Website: walmart
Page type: customer-info-address
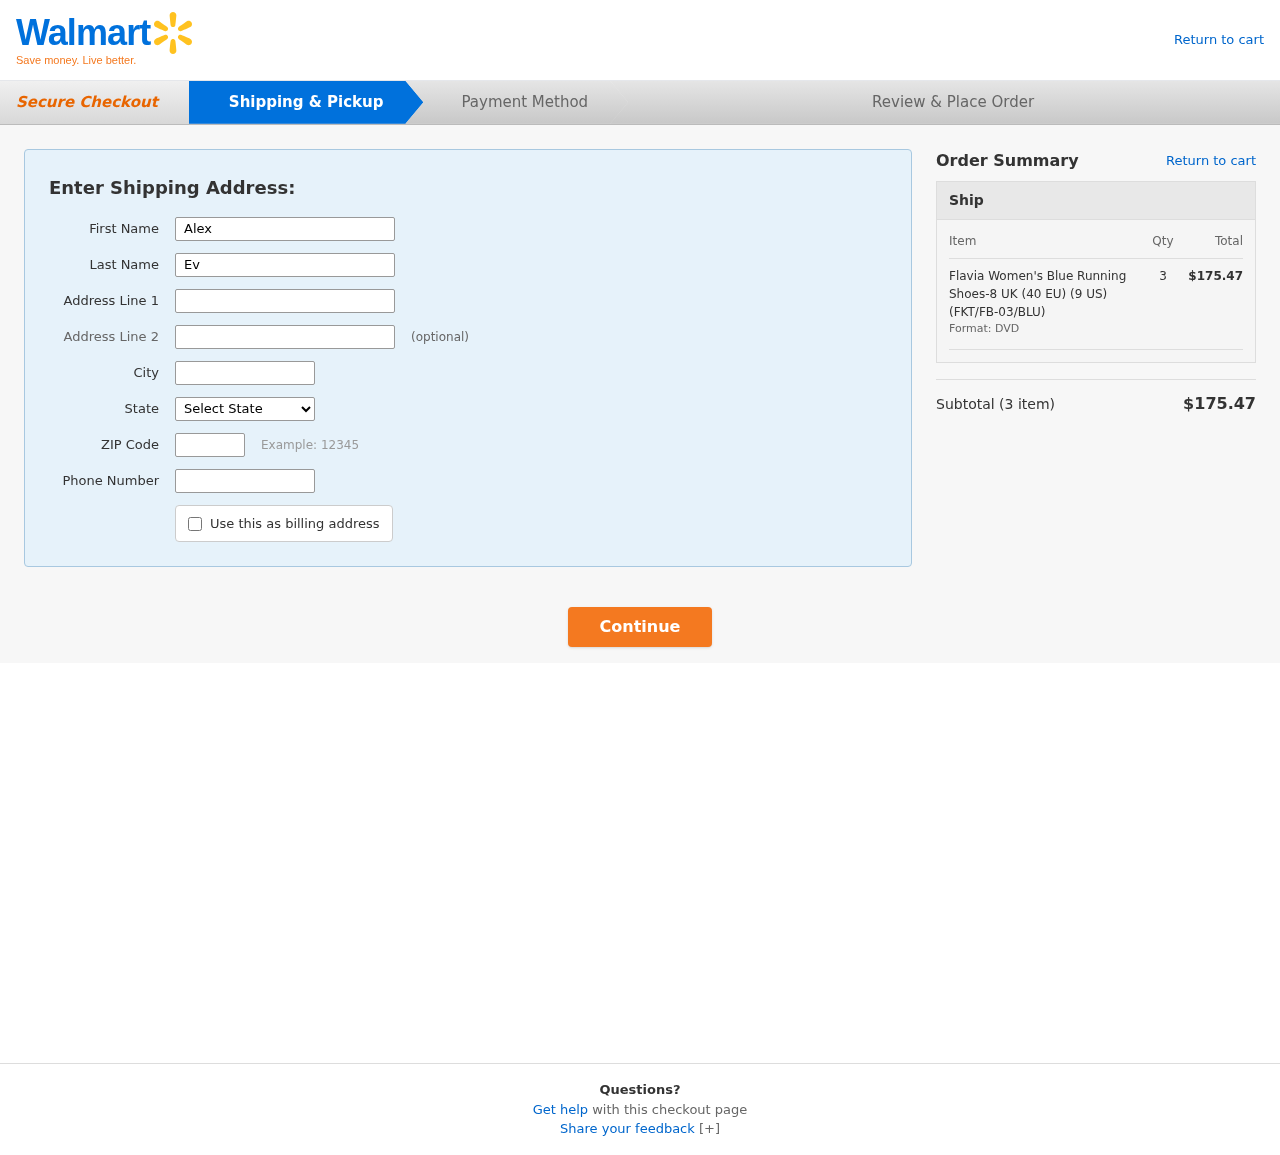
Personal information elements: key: PII_CITY
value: East Larry
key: PII_FIRSTNAME
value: Alex
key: PII_LASTNAME
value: Evans
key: PII_PHONE
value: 9772434021
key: PII_POSTCODE
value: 44915
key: PII_STATE
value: Missouri
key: PII_STREET
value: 100 Jessica Lakes
Product elements: key: PRODUCT1_NAME
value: Flavia Women's Blue Running Shoes-8 UK (40 EU) (9 US) (FKT/FB-03/BLU)
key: PRODUCT1_QUANTITY
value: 3
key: PRODUCT1_LINE_TOTAL
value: $175.47
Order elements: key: ORDER_NUM_ITEMS
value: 3
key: ORDER_SUBTOTAL
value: $175.47